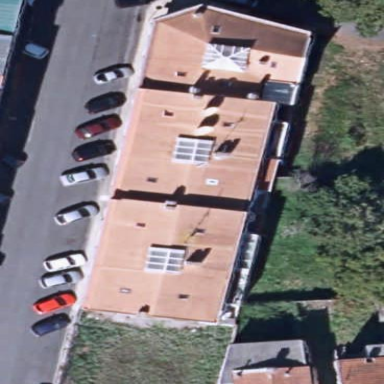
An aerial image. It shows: Terrace building.